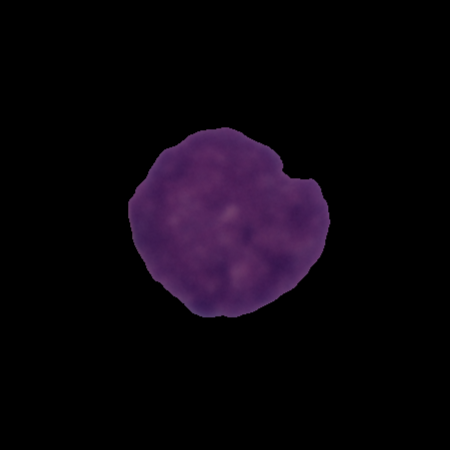
Label: cancer